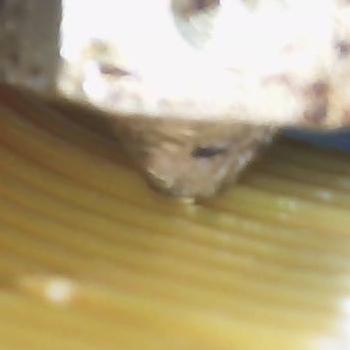
Flow rate: 88%